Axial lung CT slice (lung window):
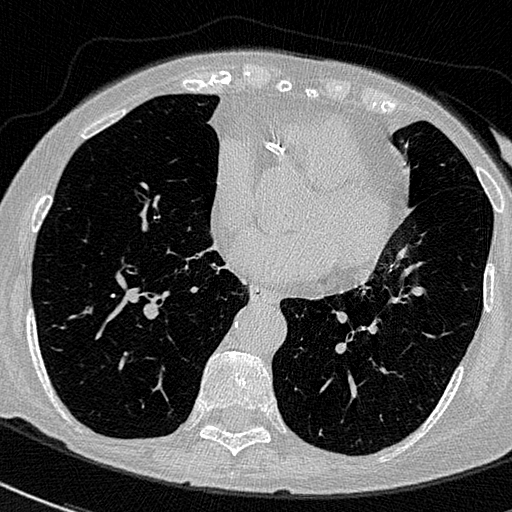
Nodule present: no